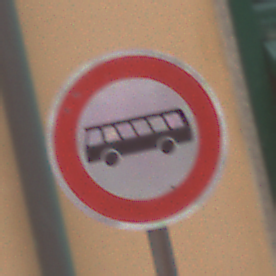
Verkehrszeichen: VerbotKraftomnibusse
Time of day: Midday
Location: Outdoor (Urban)
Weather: Overcast
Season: NotSpecified
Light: Natural